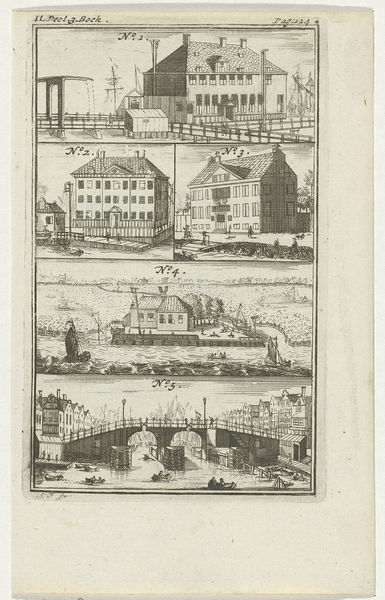
Titel: Tekstblad bij boekillustratie
Künstler: Roeland van Leuve
Standort: Amsterdam
Institution: Rijksmuseum
Schlagwörter: maison, maisons, port, croquis, dessin, fassade, pont, fenêtres, navire, livre, bateau, page, canal, canale, industrie, case, amsterdam, bande dessinée, numero, fassades, chiffres